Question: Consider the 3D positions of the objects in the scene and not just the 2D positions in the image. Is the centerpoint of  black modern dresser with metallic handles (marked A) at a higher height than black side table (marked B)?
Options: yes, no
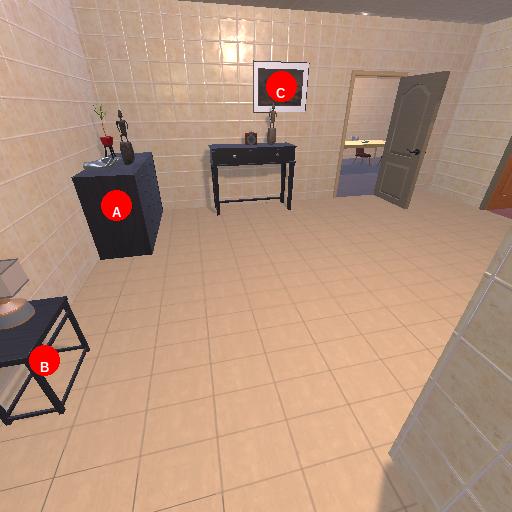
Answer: yes